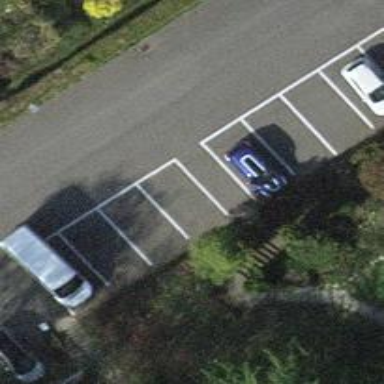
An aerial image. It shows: Street side parking area.